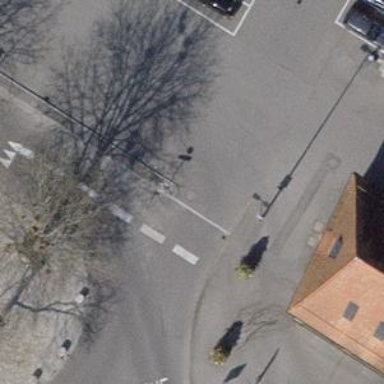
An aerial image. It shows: Kerb serving as barrier.